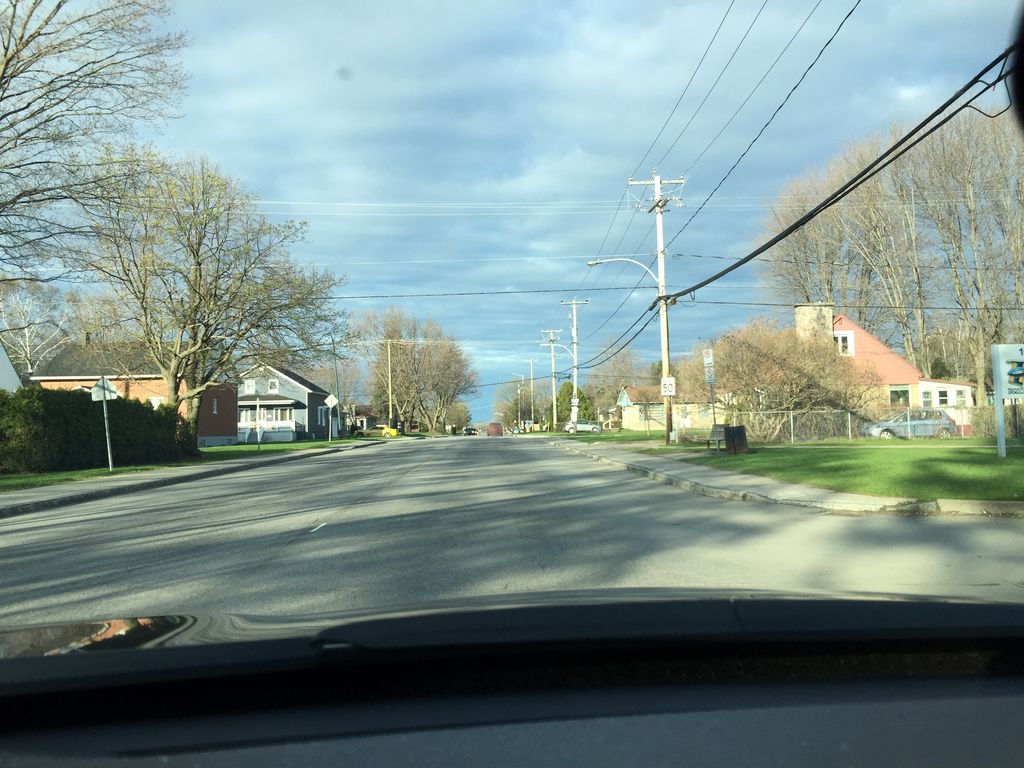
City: quebec_city